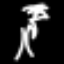
Label: palm tree